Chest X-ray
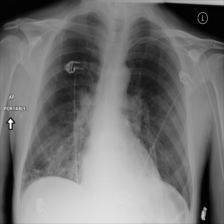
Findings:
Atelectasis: negative
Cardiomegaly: negative
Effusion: negative
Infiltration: negative
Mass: negative
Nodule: negative
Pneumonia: negative
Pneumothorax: negative
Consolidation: negative
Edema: negative
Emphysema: negative
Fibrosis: negative
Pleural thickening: negative
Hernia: negative